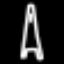
Label: The Eiffel Tower